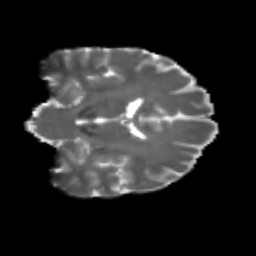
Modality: T2w
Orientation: coronal
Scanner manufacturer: siemens
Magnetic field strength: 3 T
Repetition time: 4.16 s
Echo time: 0.0806 s